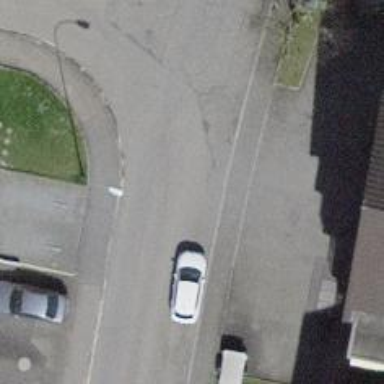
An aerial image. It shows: Kerb serving as barrier.